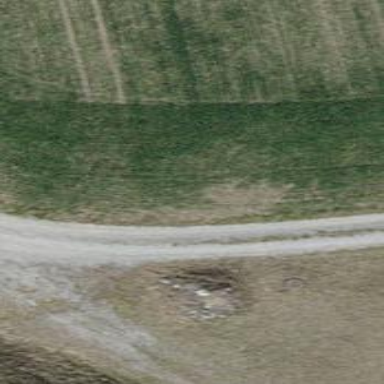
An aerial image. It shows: Gravel track with grade 2 tracktype.